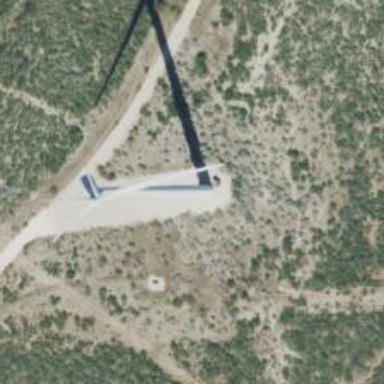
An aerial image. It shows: Wind turbine generator that utilizes wind as its source for generating electricity. It is of the horizontal axis type.